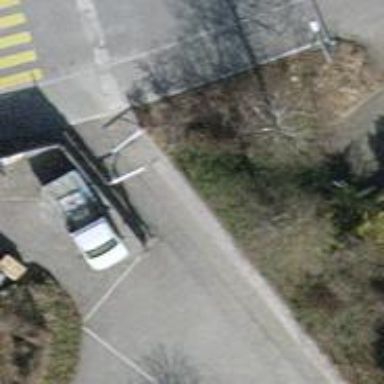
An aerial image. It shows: Cycle barrier.